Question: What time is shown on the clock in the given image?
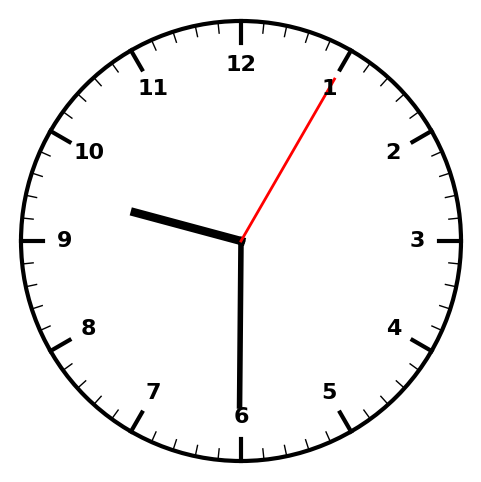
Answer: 09:30:05